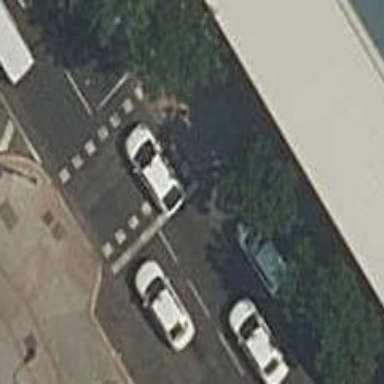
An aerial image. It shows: Road with traffic signals and zebra crossing with traffic signals.